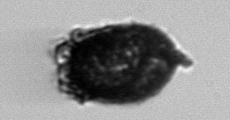
Label: Tintinnopsis